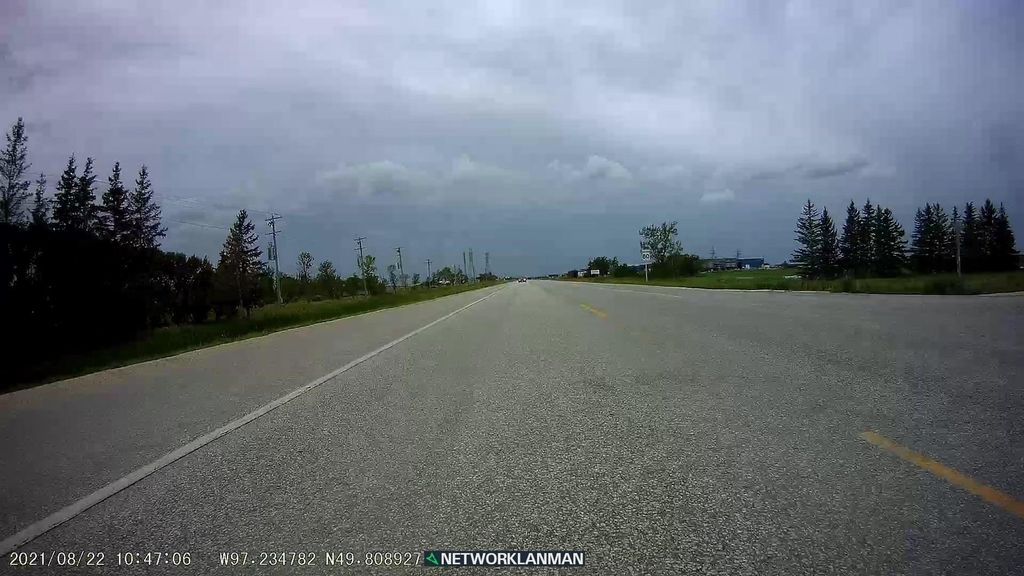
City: winnipeg